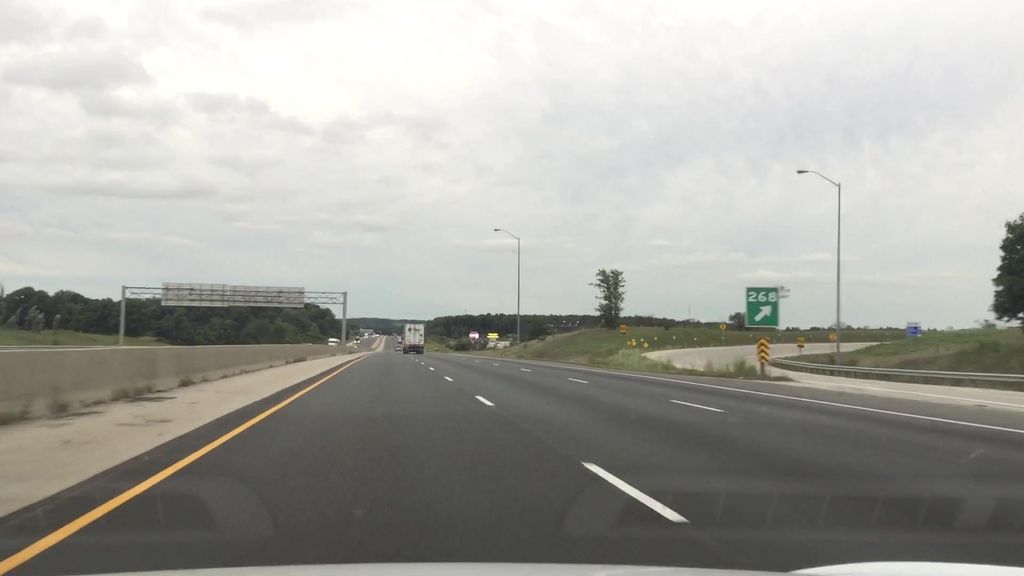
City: kitchener-waterloo